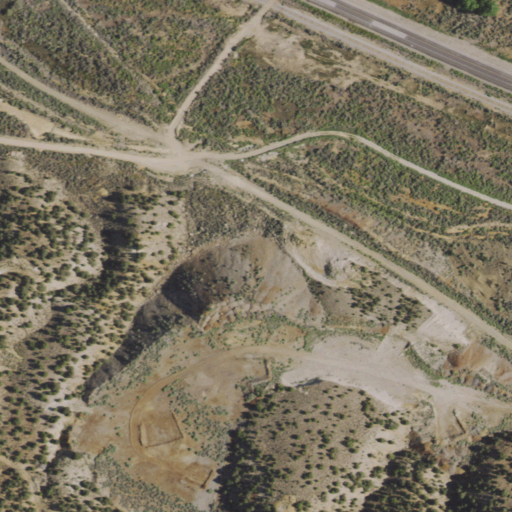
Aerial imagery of valley in Nevada named The Rabbit Canyon containing shrub, evergreen forest, open development, low intensity development, and medium intensity development